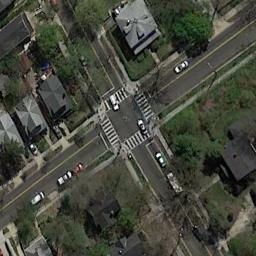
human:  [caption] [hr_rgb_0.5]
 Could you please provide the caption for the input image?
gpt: There are many buildings beside the intersection .

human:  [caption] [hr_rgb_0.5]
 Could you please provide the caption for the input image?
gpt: There are several moving vehicles on the road at the intersection, With many buildings and some trees around the intersection .

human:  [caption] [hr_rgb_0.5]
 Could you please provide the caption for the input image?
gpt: An intersection with normal traffic located in a residential area with some trees .

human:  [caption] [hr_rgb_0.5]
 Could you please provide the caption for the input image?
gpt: There is a blue building at the top left corner of the intersection .

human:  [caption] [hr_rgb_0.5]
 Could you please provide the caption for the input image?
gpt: There are some black buildings and green trees around the intersection .